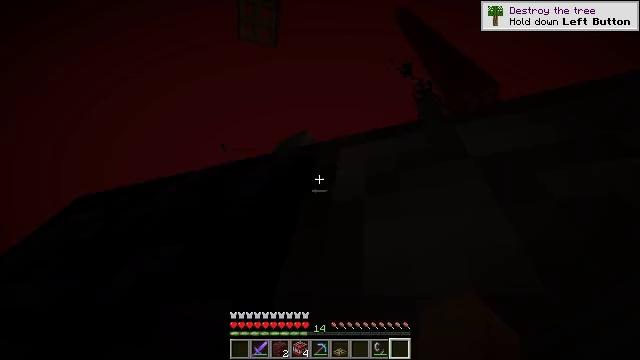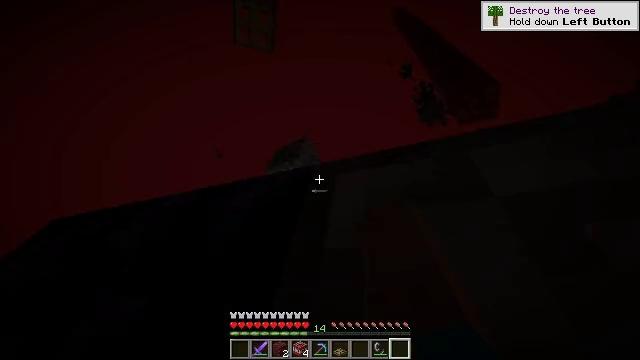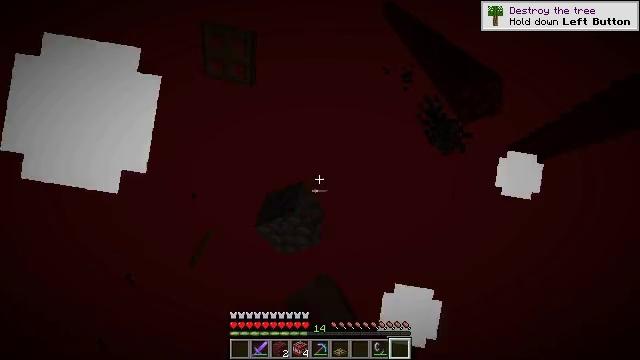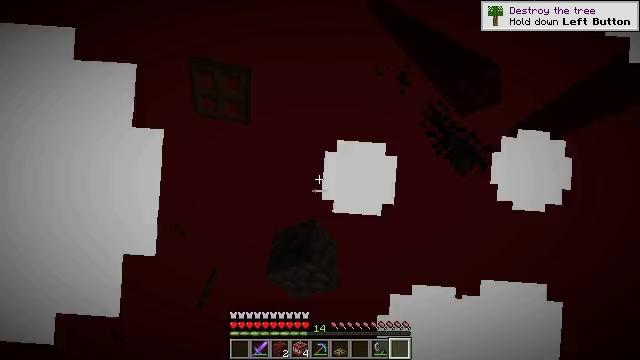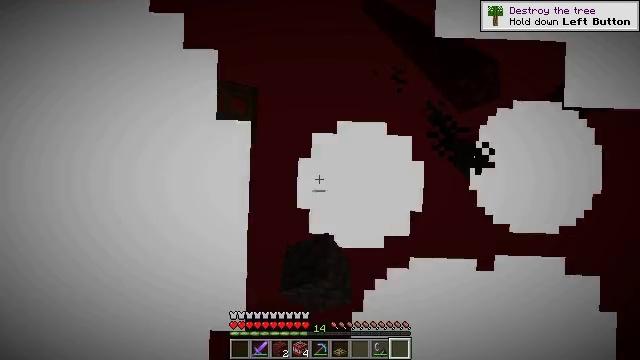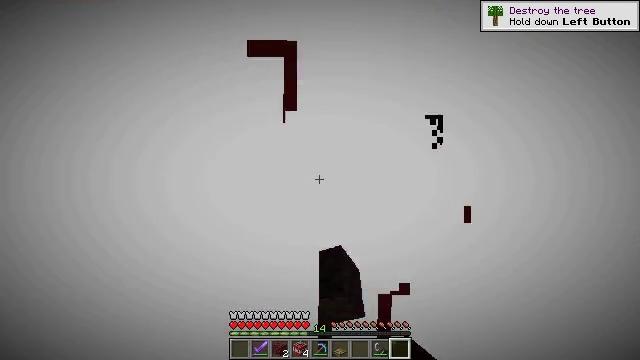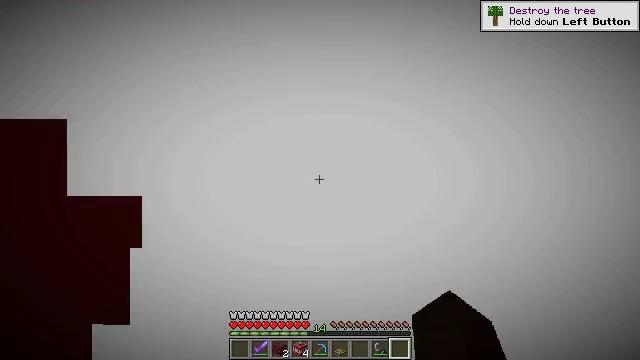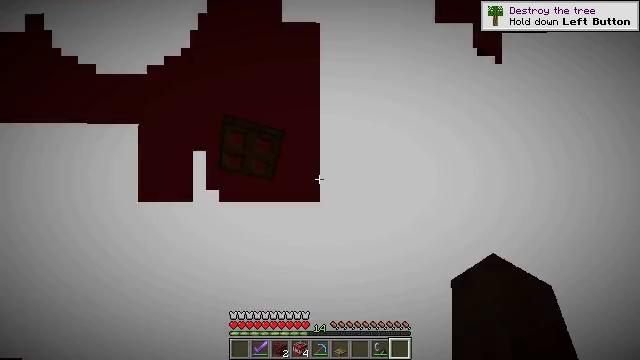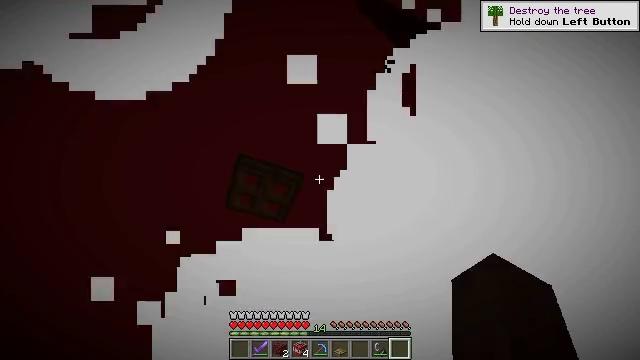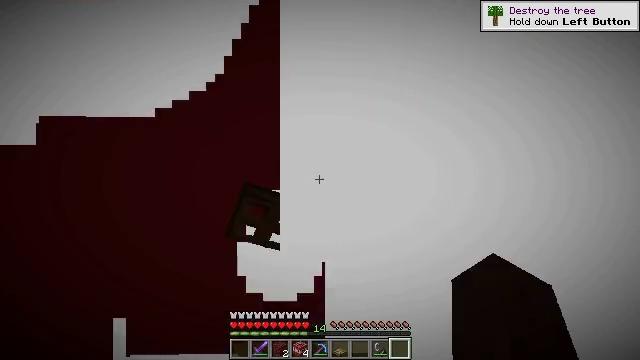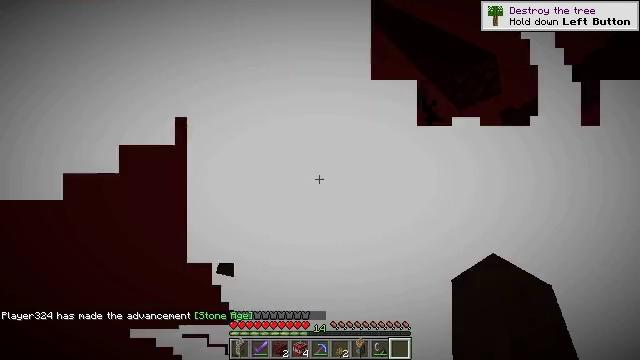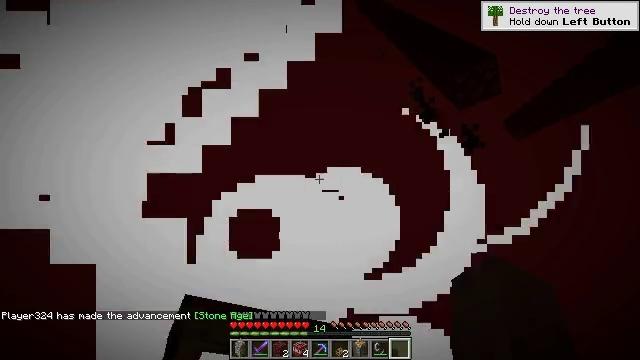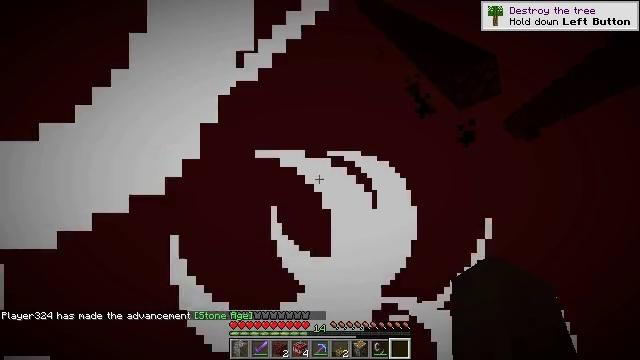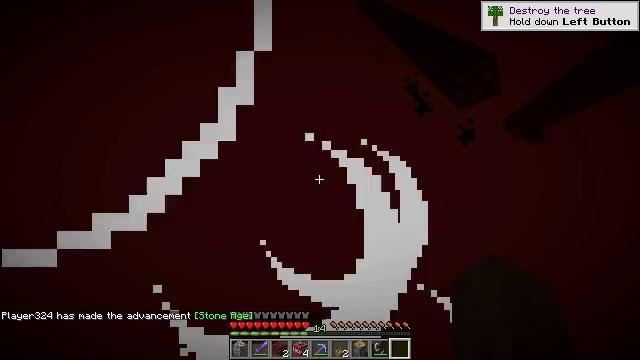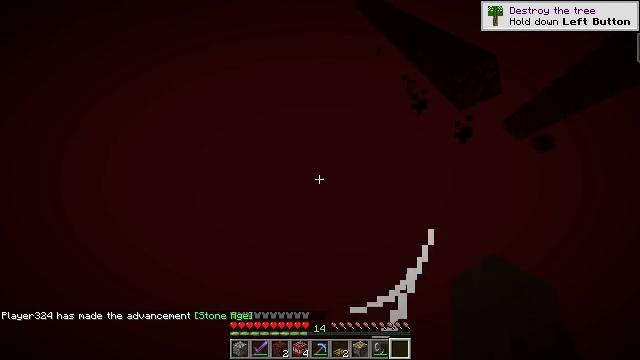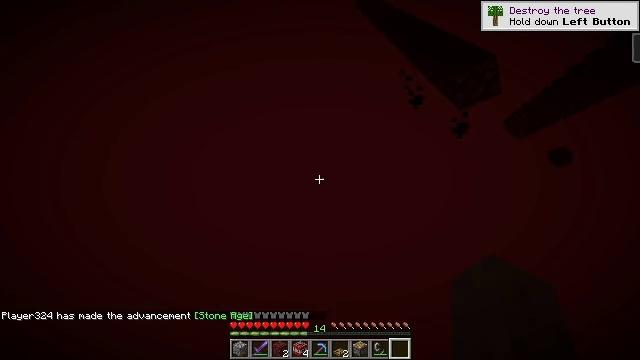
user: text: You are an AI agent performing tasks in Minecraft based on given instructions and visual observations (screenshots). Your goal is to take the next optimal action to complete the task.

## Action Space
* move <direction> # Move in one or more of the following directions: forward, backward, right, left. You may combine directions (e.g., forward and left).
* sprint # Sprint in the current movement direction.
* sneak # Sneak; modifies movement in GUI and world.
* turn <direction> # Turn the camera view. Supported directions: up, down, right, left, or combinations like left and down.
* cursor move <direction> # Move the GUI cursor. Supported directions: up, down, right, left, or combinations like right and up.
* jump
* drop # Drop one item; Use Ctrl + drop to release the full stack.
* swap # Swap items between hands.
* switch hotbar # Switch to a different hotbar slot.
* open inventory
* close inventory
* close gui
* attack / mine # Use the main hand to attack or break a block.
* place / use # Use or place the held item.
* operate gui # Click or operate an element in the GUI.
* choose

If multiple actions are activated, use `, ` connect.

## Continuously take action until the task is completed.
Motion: motion action
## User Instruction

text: Collect the piston into inventory.
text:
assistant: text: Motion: use / place
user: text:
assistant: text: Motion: use / place
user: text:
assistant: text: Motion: use / place
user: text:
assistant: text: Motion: use / place
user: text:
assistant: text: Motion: use / place
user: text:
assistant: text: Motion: use / place
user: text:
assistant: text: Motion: use / place
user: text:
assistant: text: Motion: use / place
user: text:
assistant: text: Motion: use / place
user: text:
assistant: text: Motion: use / place
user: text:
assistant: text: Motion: no_op
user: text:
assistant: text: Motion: no_op
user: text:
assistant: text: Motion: no_op
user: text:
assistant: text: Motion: no_op
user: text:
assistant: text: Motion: no_op
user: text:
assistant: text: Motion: no_op
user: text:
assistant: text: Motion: no_op
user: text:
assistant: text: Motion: turn right and down
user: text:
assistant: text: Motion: turn right and down
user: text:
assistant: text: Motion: turn right and down
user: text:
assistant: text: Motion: turn right and down
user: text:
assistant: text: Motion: turn right and down
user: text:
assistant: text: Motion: turn down
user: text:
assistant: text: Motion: turn down
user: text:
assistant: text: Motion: turn down
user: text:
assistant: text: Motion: turn down
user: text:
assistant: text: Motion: turn down
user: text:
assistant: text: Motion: turn down
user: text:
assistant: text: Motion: turn down
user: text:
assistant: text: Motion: no_op